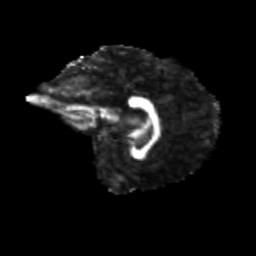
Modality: FA
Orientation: sagittal
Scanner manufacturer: siemens
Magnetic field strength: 3 T
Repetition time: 9.2 s
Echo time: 0.084 s